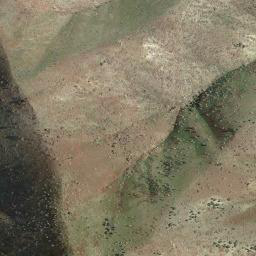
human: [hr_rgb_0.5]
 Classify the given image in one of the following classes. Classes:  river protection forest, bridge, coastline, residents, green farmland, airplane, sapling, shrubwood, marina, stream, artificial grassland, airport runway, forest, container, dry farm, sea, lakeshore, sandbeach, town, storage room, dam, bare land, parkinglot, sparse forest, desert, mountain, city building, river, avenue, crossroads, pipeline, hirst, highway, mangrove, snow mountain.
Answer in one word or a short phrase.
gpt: mountain